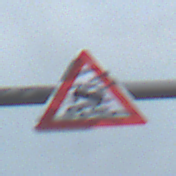
Verkehrszeichen: SchleuderOderRutschgefahr
Umgebung: Outdoor, RoadRail
Tageszeit: SunriseSunset
Wetter: PartlyCloudy
Licht: Natural
Jahreszeit: NotSpecified
Kontrast: LowContrast